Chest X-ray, AP view. Patient: 62 years old, sex M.
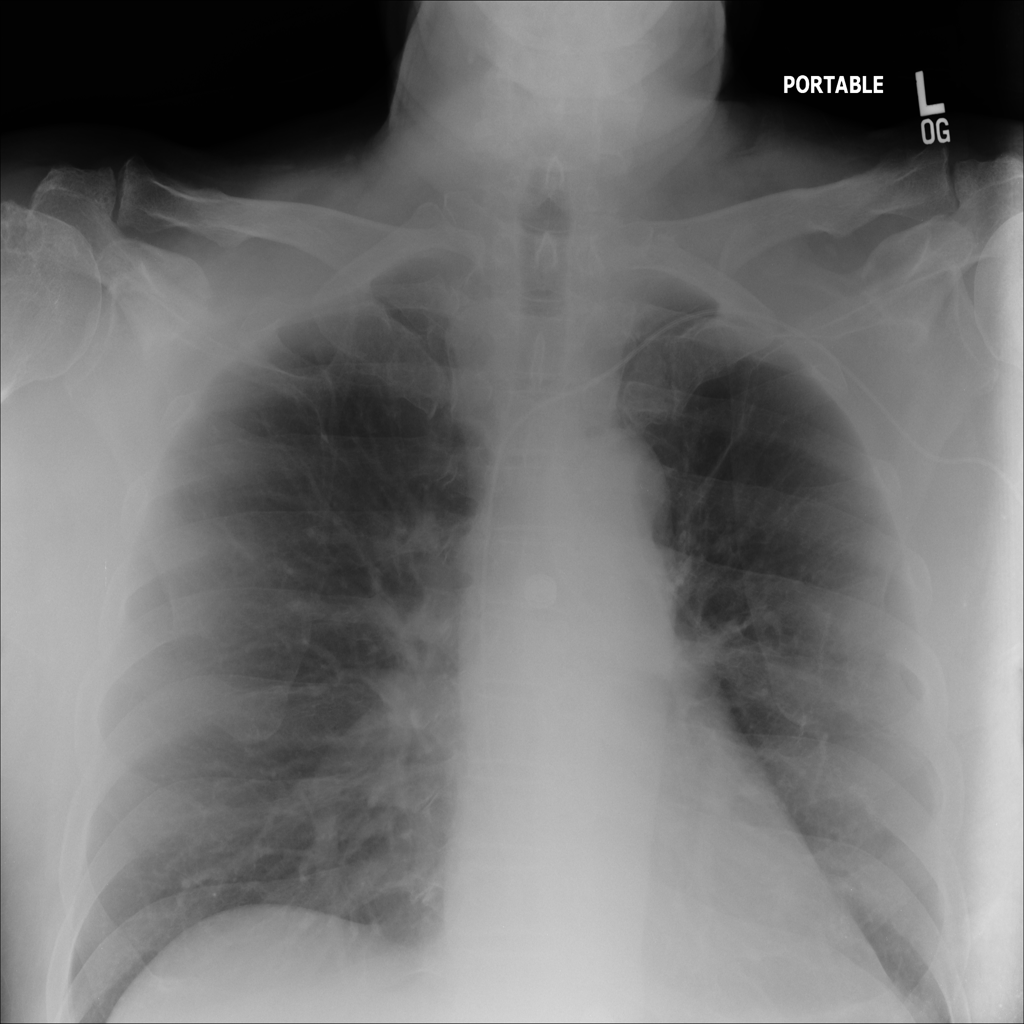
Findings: No Finding